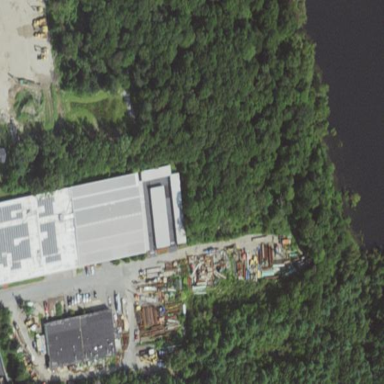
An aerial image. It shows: Storage rental shop called Public Storage located in building.